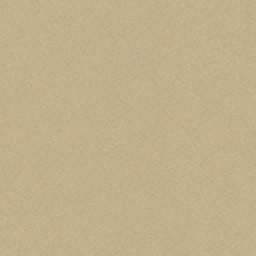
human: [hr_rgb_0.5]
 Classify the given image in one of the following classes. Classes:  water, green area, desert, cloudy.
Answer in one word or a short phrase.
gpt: desert